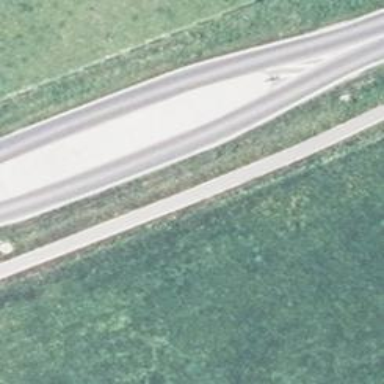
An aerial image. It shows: Asphalt road classified as primary highway.